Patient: sex M, age 29
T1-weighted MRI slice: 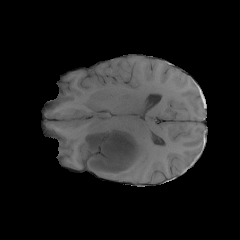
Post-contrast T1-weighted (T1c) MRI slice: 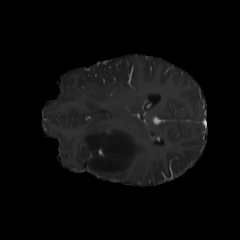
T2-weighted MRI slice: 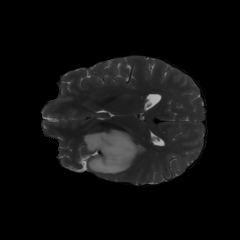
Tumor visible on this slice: yes
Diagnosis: Astrocytoma, IDH-mutant
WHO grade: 4